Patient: sex F, age 26
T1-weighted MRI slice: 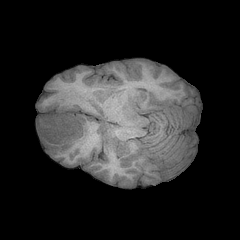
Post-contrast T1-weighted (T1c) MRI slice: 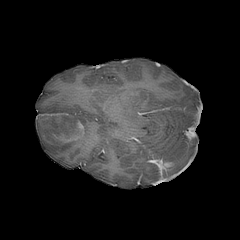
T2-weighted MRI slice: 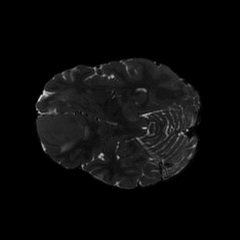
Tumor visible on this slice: yes
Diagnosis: Glioblastoma, IDH-wildtype
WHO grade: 4